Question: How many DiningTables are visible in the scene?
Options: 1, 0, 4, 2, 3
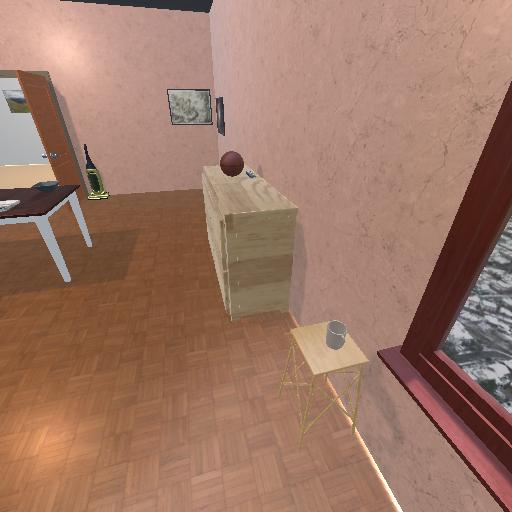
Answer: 1